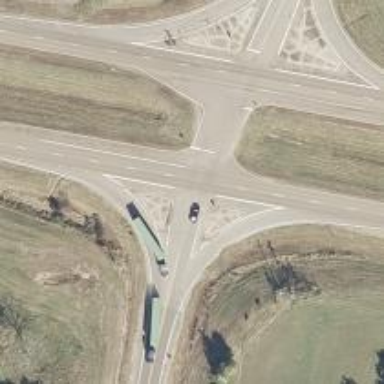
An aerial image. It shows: Trunk expressway with asphalt surface. It is dual carriageway.